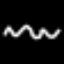
Label: squiggle